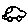
Label: car